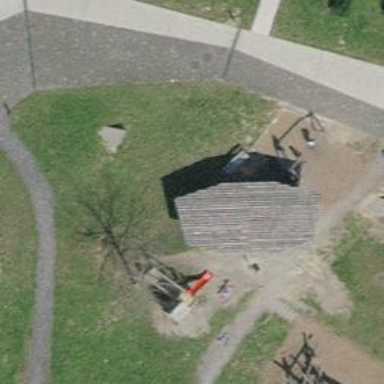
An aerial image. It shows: Playground area for leisure activities on the land.